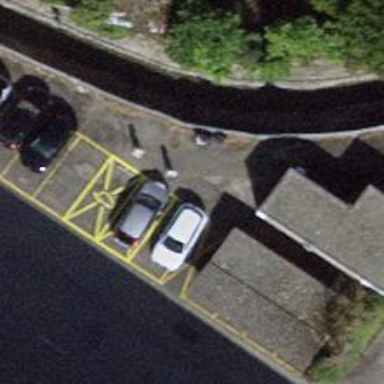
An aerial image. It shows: Charging station.